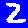
Digit: 2